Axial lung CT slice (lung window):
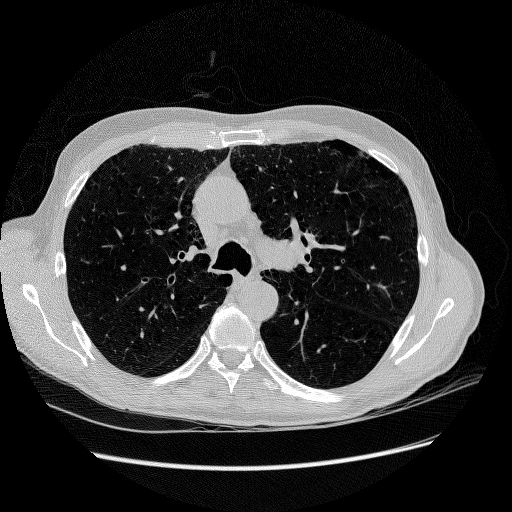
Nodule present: no